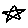
Label: star